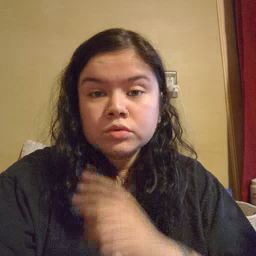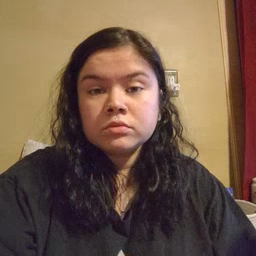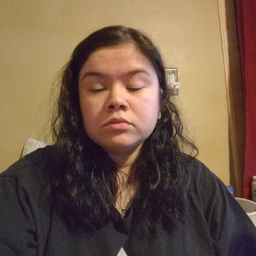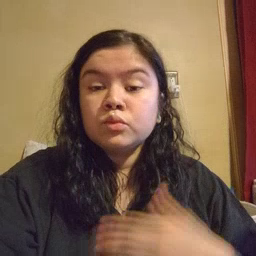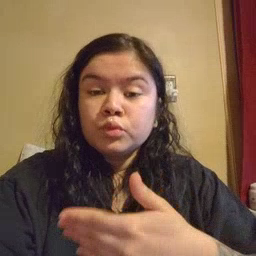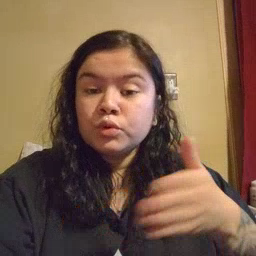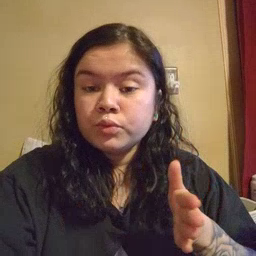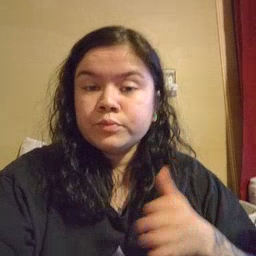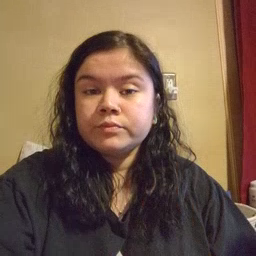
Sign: room